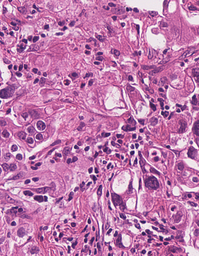
Tumor epithelial tissue: yes
Tumor-associated stroma tissue: yes
Normal tissue: no